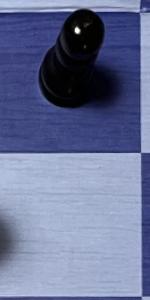
Label: Empty